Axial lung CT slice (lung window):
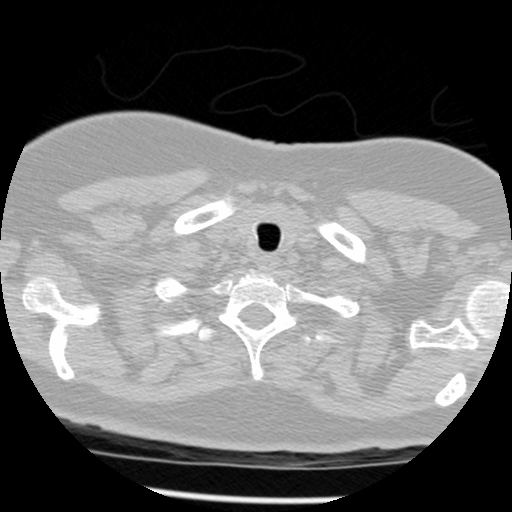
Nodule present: no